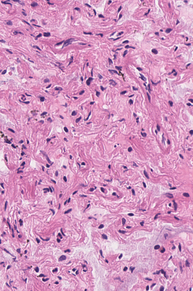
Tumor epithelial tissue: no
Tumor-associated stroma tissue: no
Normal tissue: yes